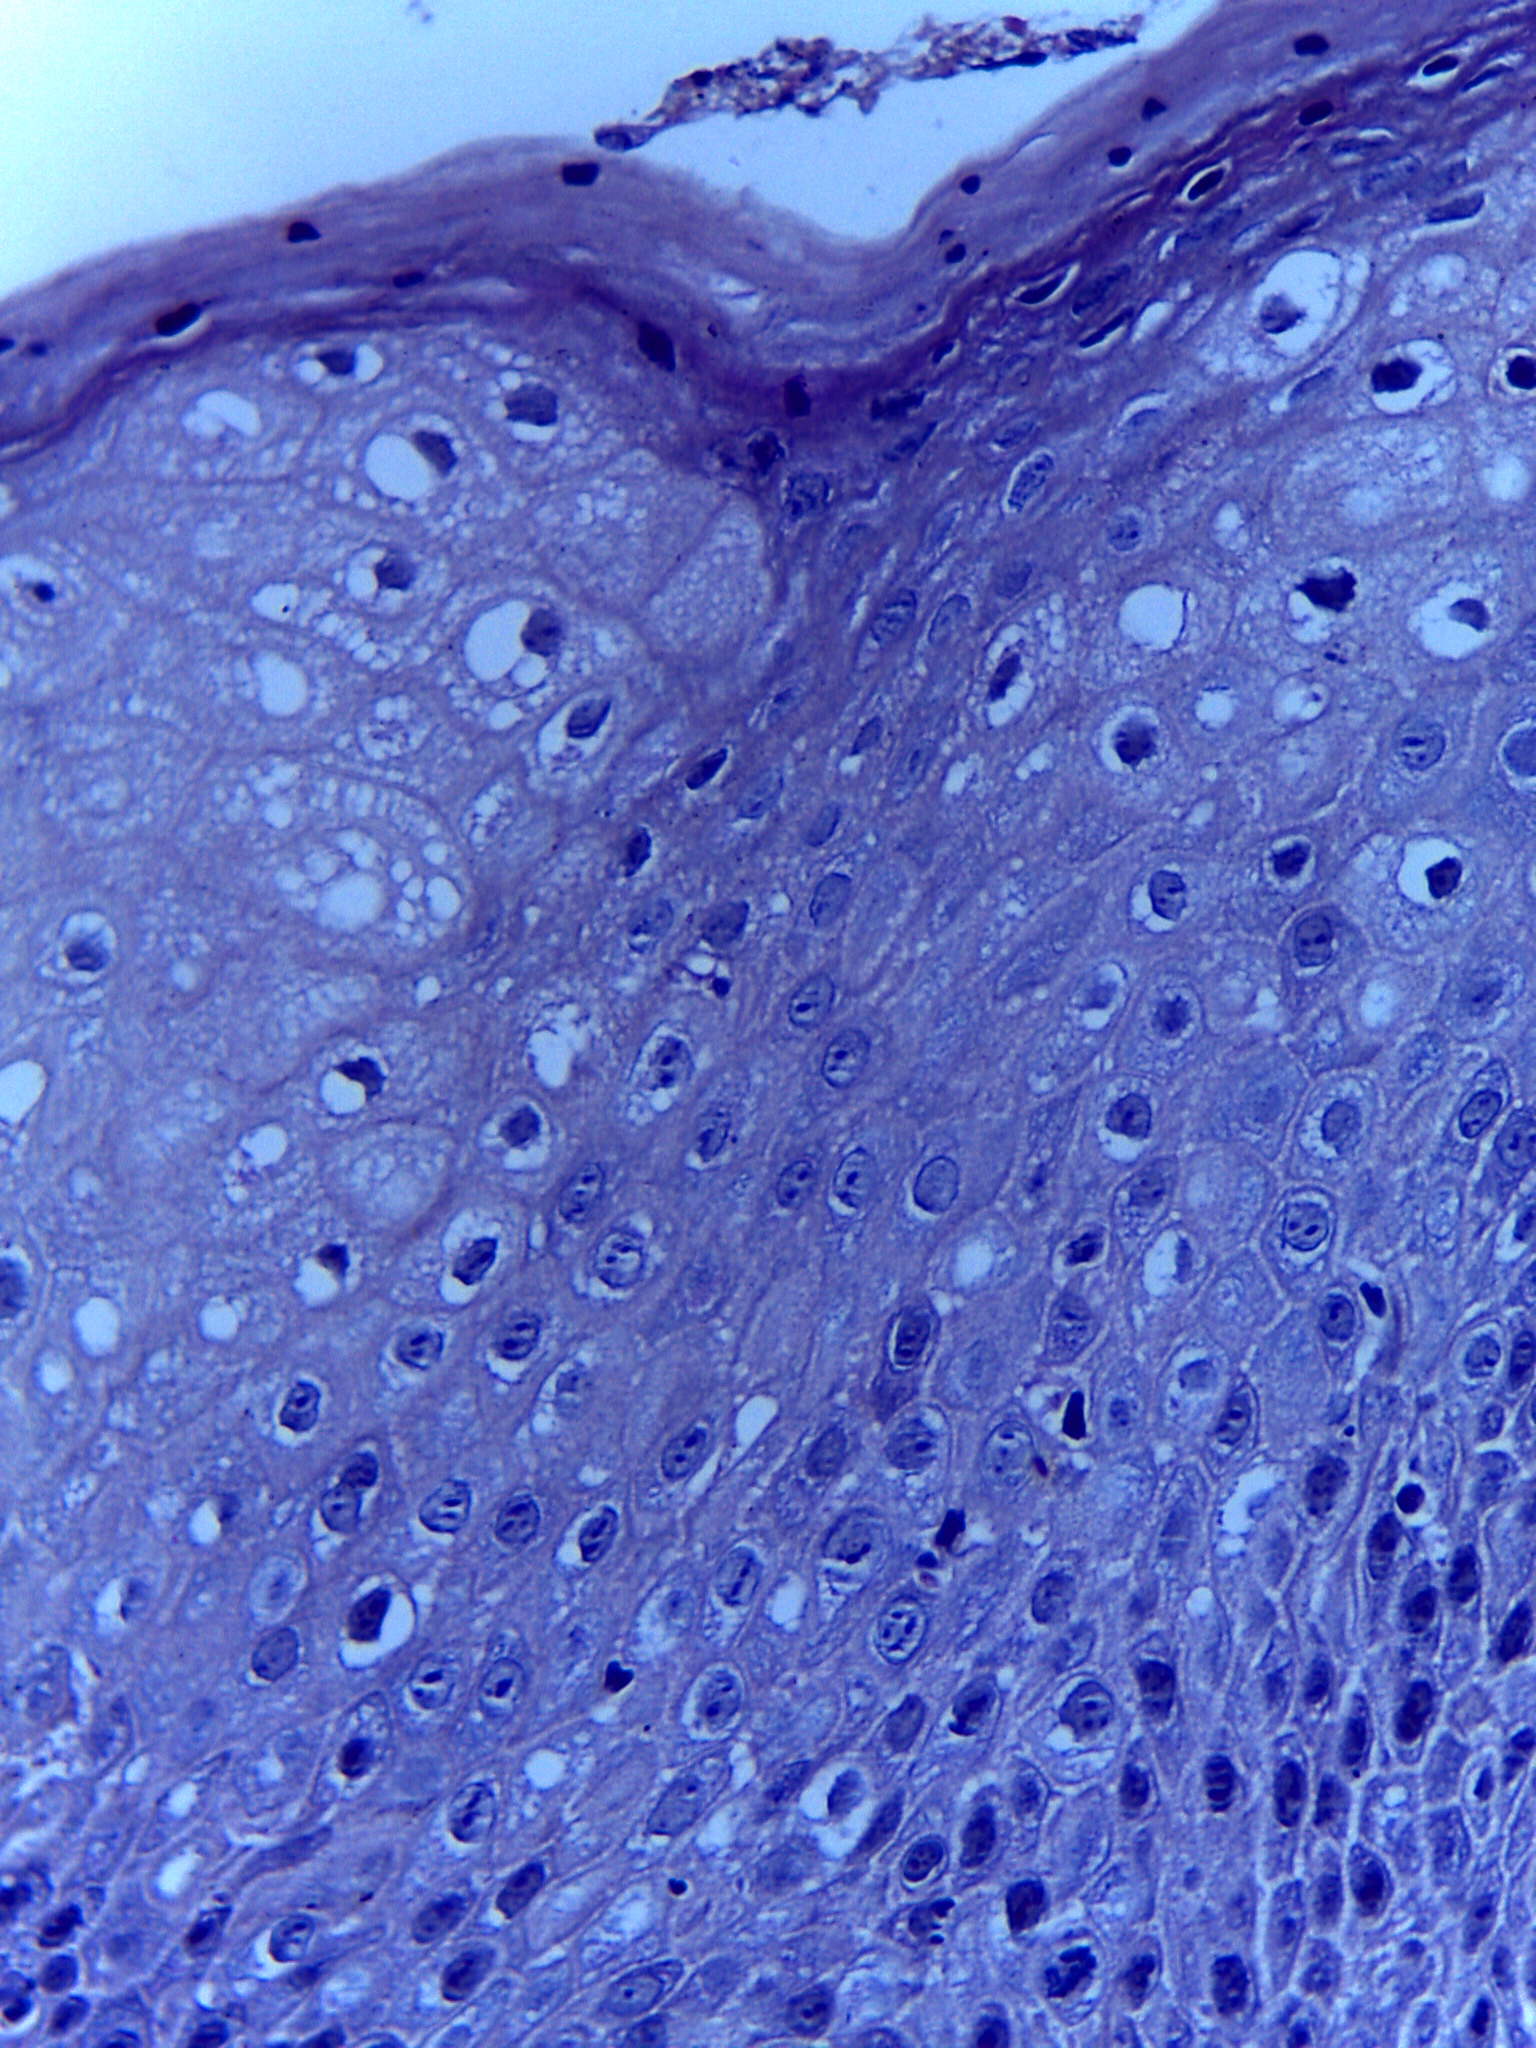
Diagnosis: OSCC